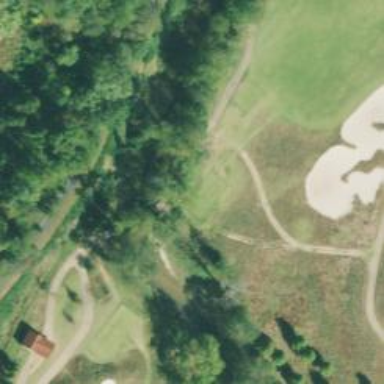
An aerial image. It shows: Service road with bridge used as golf cart path.